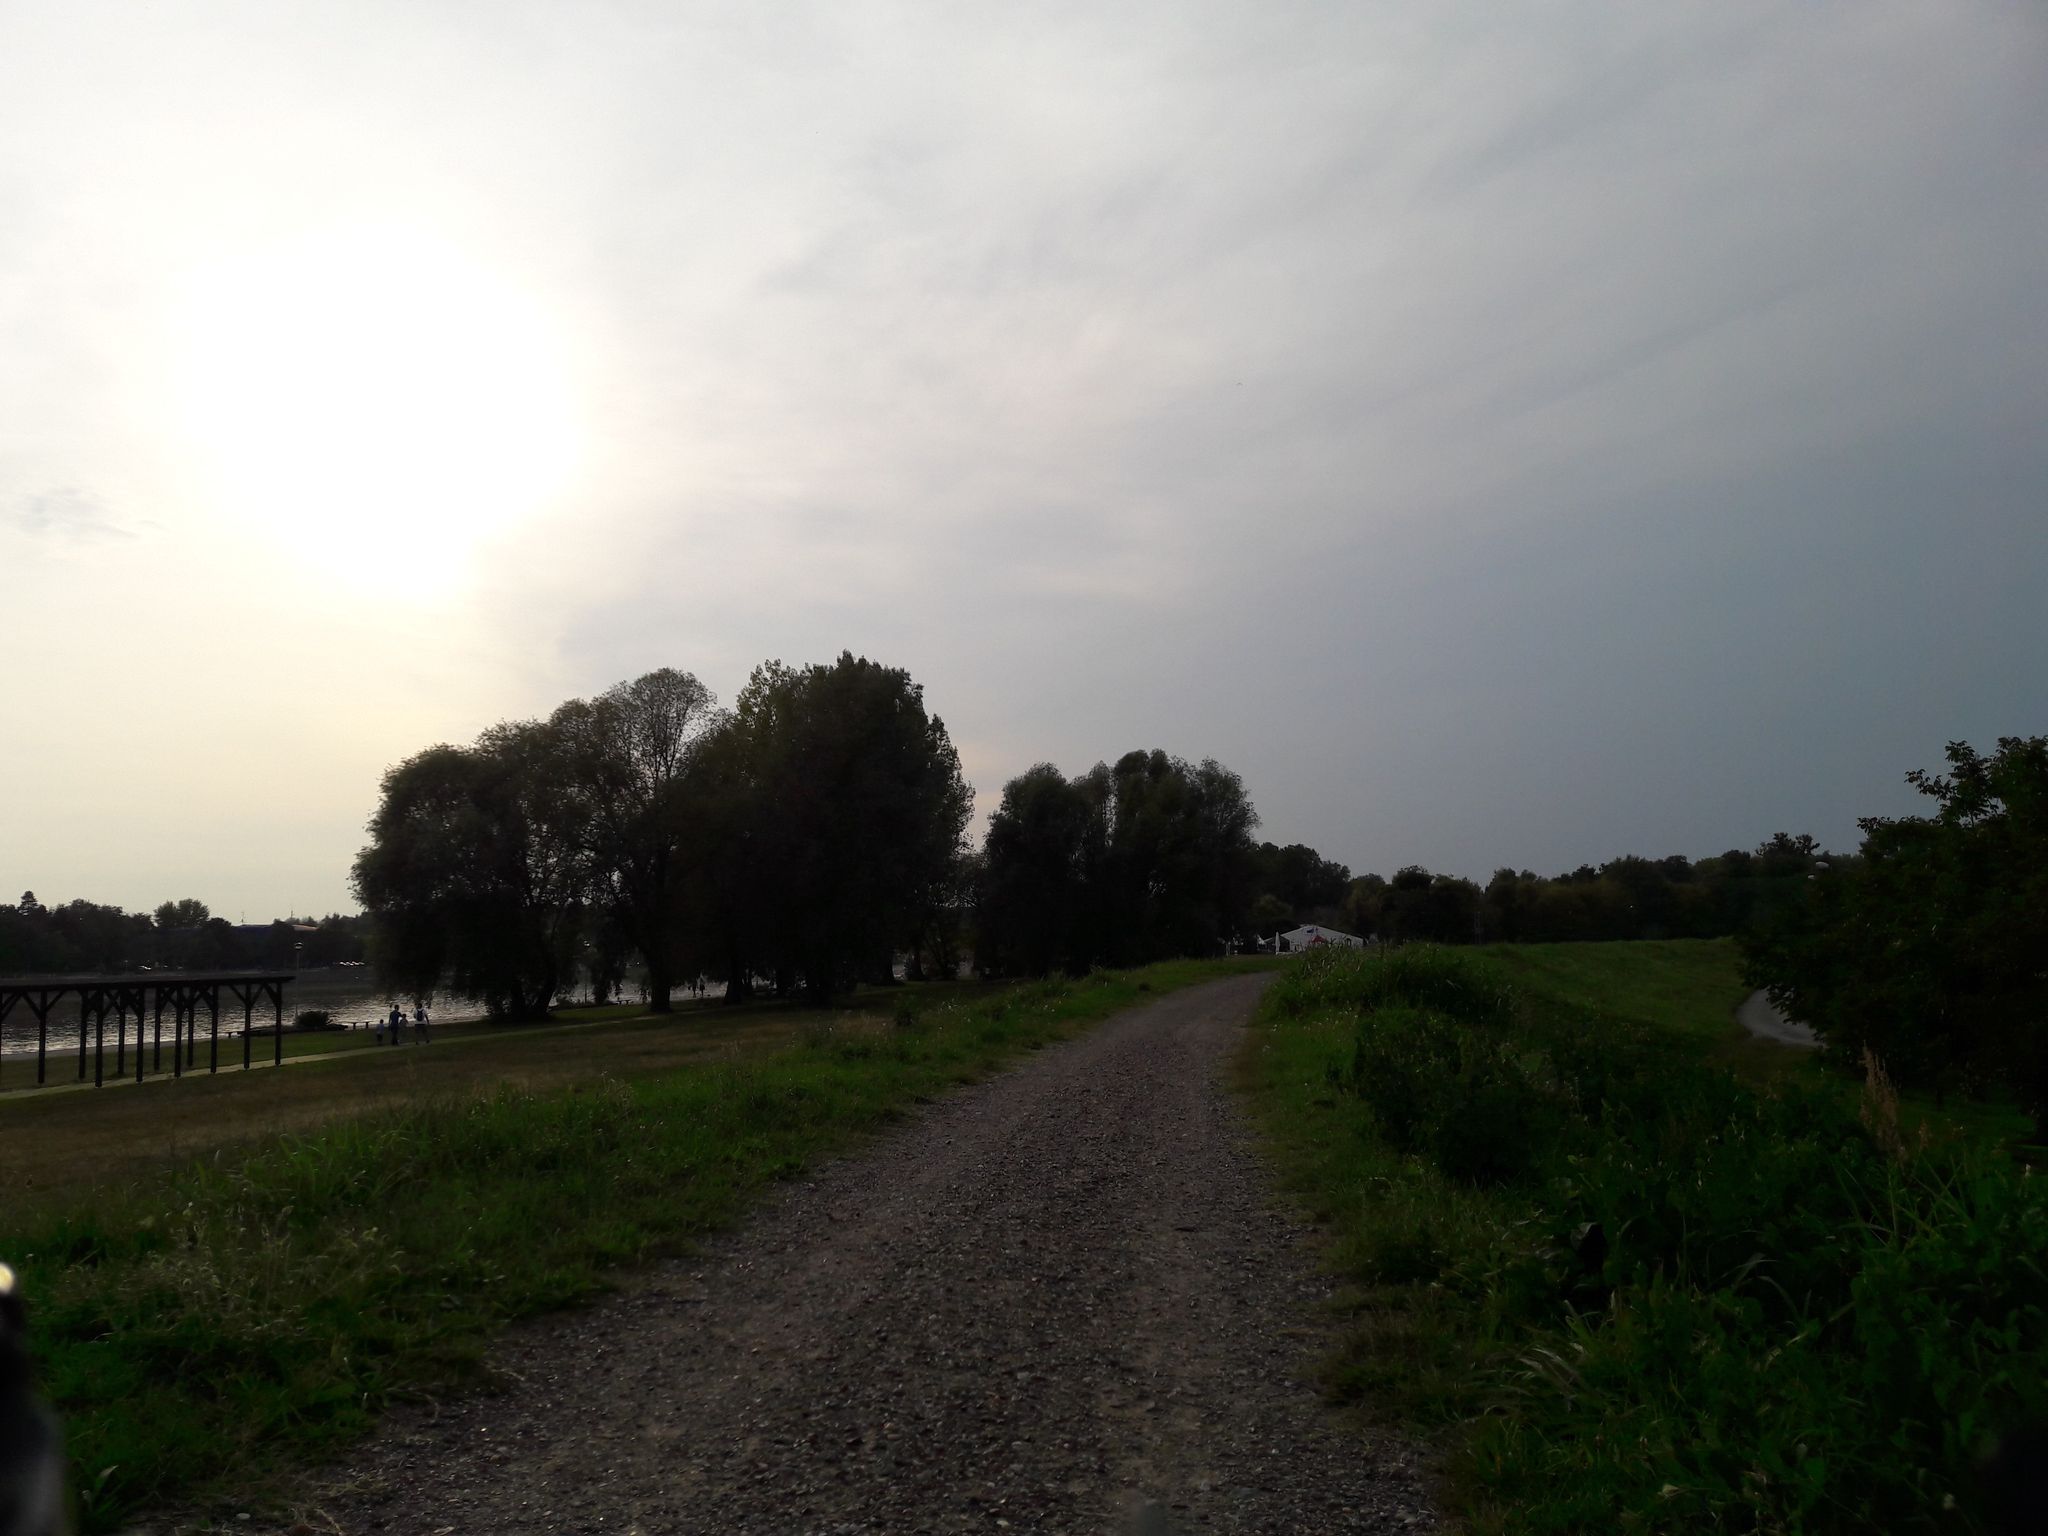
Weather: clear
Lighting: dusk/dawn
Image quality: slightly poor
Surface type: walking surface
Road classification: track, service
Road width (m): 3.0
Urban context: dense urban cluster
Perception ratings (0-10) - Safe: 5, Lively: 1.99, Beautiful: 7.45, Boring: 4.73, Depressing: 4.26, Wealthy: 8.05